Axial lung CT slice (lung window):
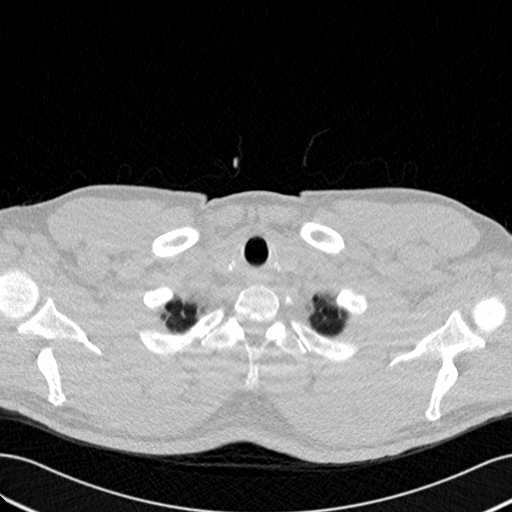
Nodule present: no